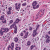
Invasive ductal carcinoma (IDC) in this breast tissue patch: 0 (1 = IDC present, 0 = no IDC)